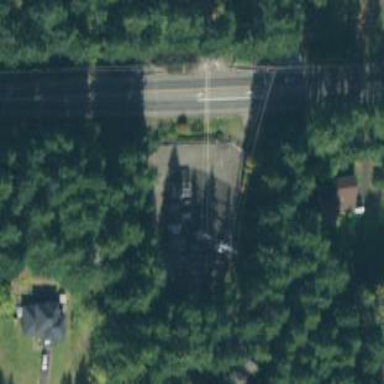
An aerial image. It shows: Distribution substation surrounded by fence.